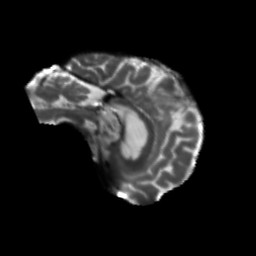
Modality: T2w
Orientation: sagittal
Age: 68
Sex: female
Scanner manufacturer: siemens
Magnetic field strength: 3 T
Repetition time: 5.47 s
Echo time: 0.0854 s